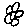
Label: flower